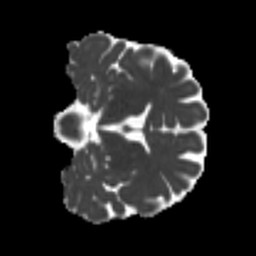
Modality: MD
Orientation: coronal
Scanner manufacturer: siemens
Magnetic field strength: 3 T
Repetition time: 4 s
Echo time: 0.0594 s